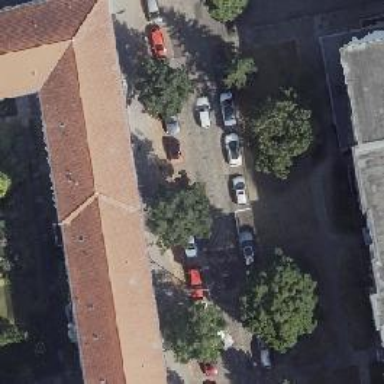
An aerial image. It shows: Parking lane for vehicles.